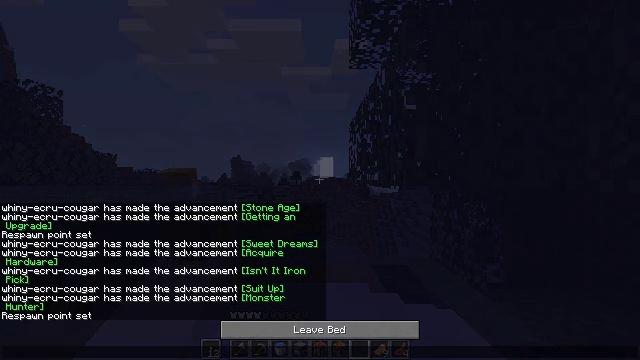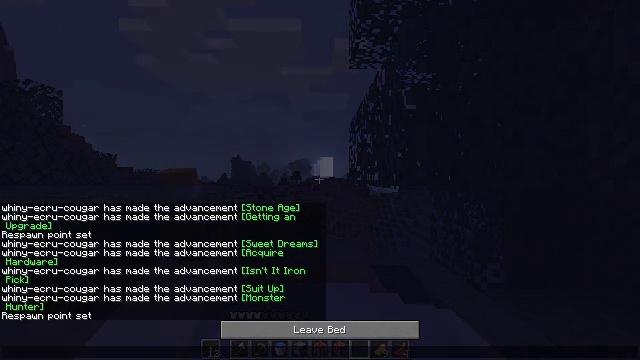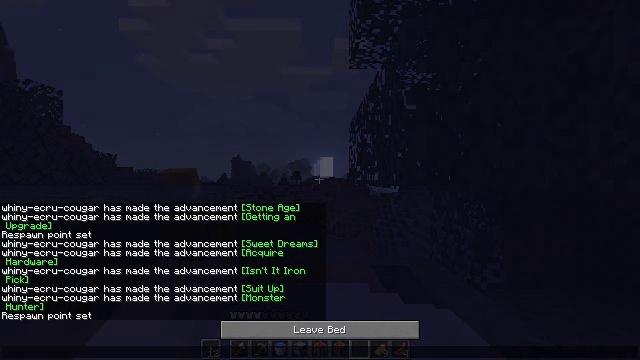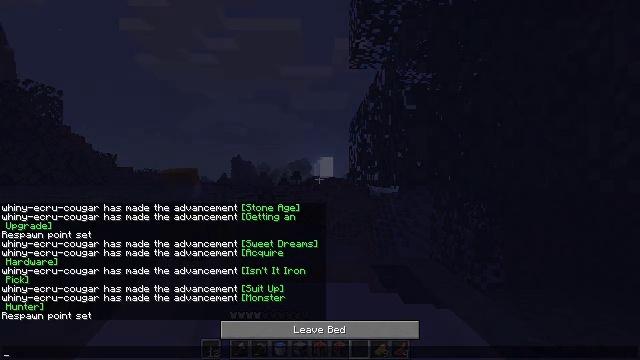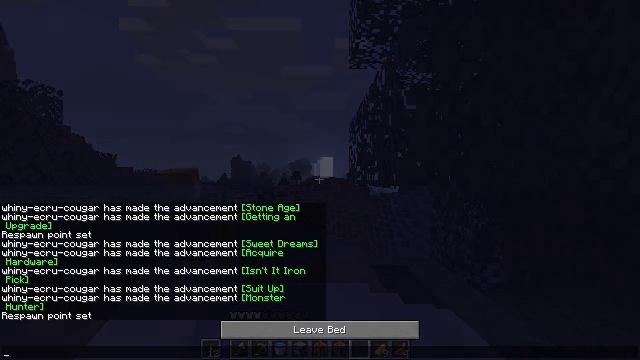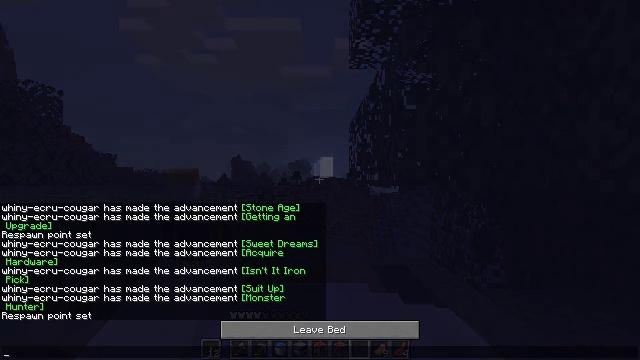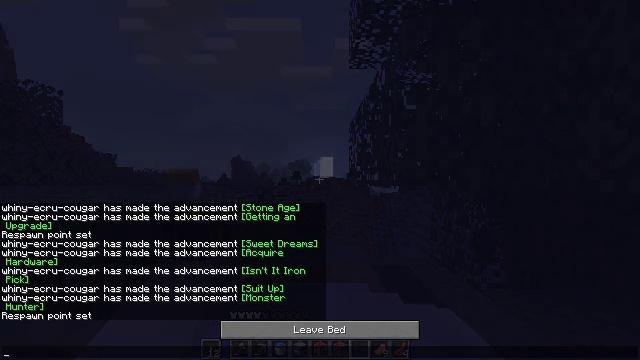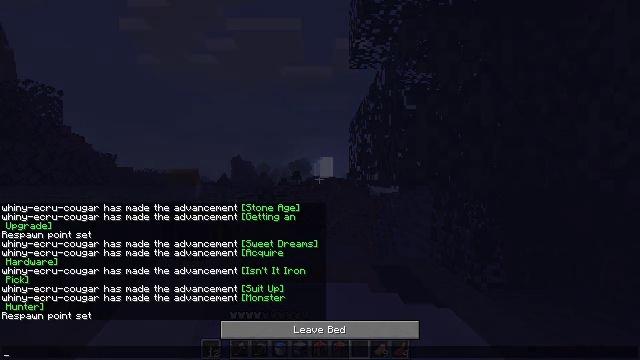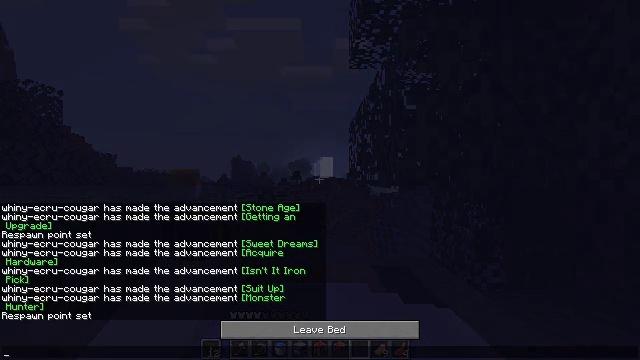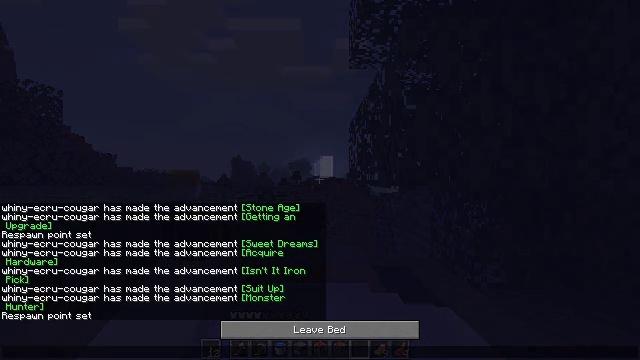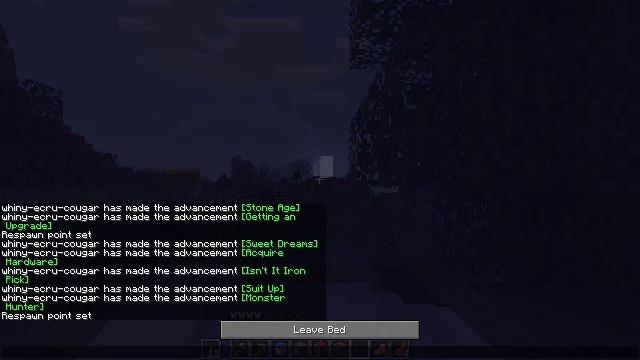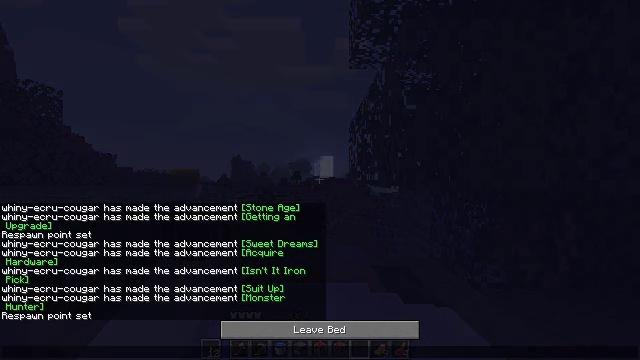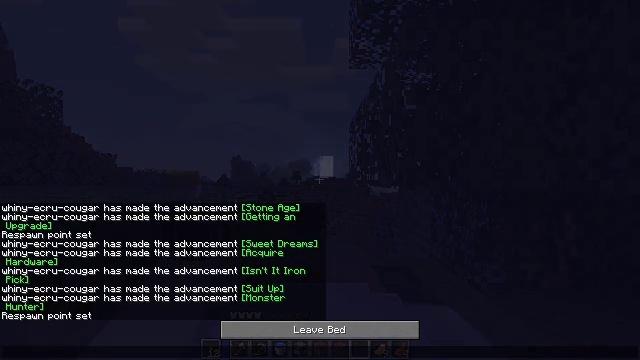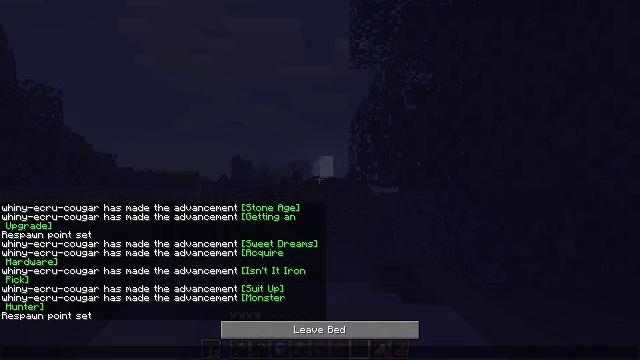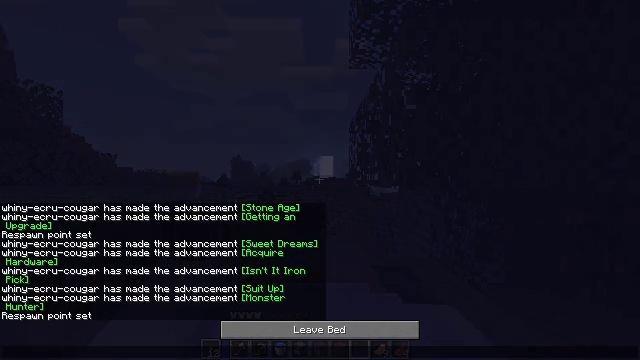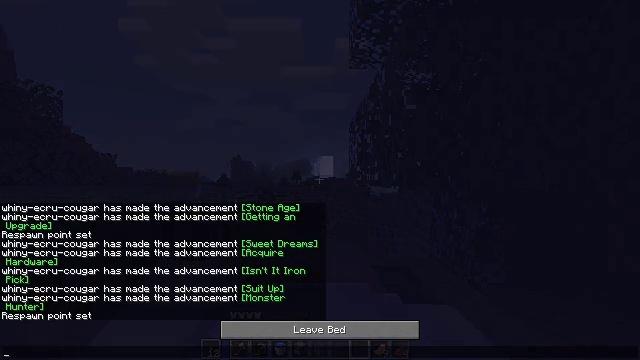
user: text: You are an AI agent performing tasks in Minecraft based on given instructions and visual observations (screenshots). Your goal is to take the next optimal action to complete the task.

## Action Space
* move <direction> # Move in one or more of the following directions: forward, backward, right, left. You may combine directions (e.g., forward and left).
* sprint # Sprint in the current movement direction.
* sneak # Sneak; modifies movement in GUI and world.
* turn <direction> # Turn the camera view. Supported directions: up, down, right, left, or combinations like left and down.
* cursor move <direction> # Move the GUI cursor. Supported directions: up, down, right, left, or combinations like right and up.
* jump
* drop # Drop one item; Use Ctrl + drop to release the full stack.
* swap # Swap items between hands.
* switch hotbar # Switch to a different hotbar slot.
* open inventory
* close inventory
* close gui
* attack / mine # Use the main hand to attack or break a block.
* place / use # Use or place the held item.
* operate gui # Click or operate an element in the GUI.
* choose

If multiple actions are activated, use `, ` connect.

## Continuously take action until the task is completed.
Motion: motion action
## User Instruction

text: Left click on the black bed to break it.
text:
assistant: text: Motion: no_op
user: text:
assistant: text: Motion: no_op
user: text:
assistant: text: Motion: no_op
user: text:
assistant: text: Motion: no_op
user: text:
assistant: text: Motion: no_op
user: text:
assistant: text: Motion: no_op
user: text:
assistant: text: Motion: no_op
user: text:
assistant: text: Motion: no_op
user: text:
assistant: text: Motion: no_op
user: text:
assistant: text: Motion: no_op
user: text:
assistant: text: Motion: no_op
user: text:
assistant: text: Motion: no_op
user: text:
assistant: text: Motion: no_op
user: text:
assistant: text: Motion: no_op
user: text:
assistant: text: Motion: no_op
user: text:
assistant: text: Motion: no_op
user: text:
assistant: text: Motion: no_op
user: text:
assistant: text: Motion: no_op
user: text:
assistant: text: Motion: no_op
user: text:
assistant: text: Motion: no_op
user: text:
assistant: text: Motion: close gui
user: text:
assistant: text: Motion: no_op
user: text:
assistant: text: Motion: no_op
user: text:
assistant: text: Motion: no_op
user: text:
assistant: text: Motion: no_op
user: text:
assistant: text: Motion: no_op
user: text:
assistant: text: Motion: no_op
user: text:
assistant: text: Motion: no_op
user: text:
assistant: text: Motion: no_op
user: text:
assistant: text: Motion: no_op